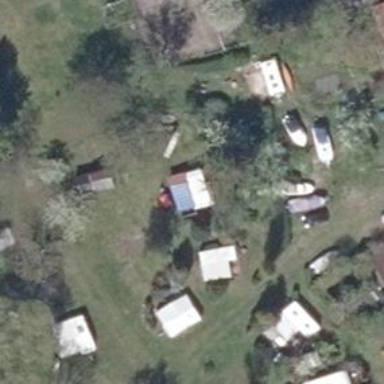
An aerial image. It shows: Camping site with tents set up.